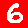
Digit: 6